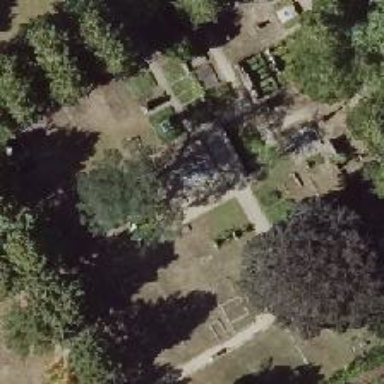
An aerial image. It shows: Tomb in historic cemetery.